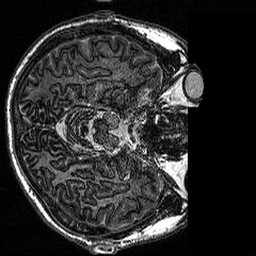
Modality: MP2RAGE
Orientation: axial
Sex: male
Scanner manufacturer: siemens
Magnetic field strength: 3 T
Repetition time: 5 s
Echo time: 0.00292 s